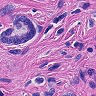
Metastatic tissue present: yes